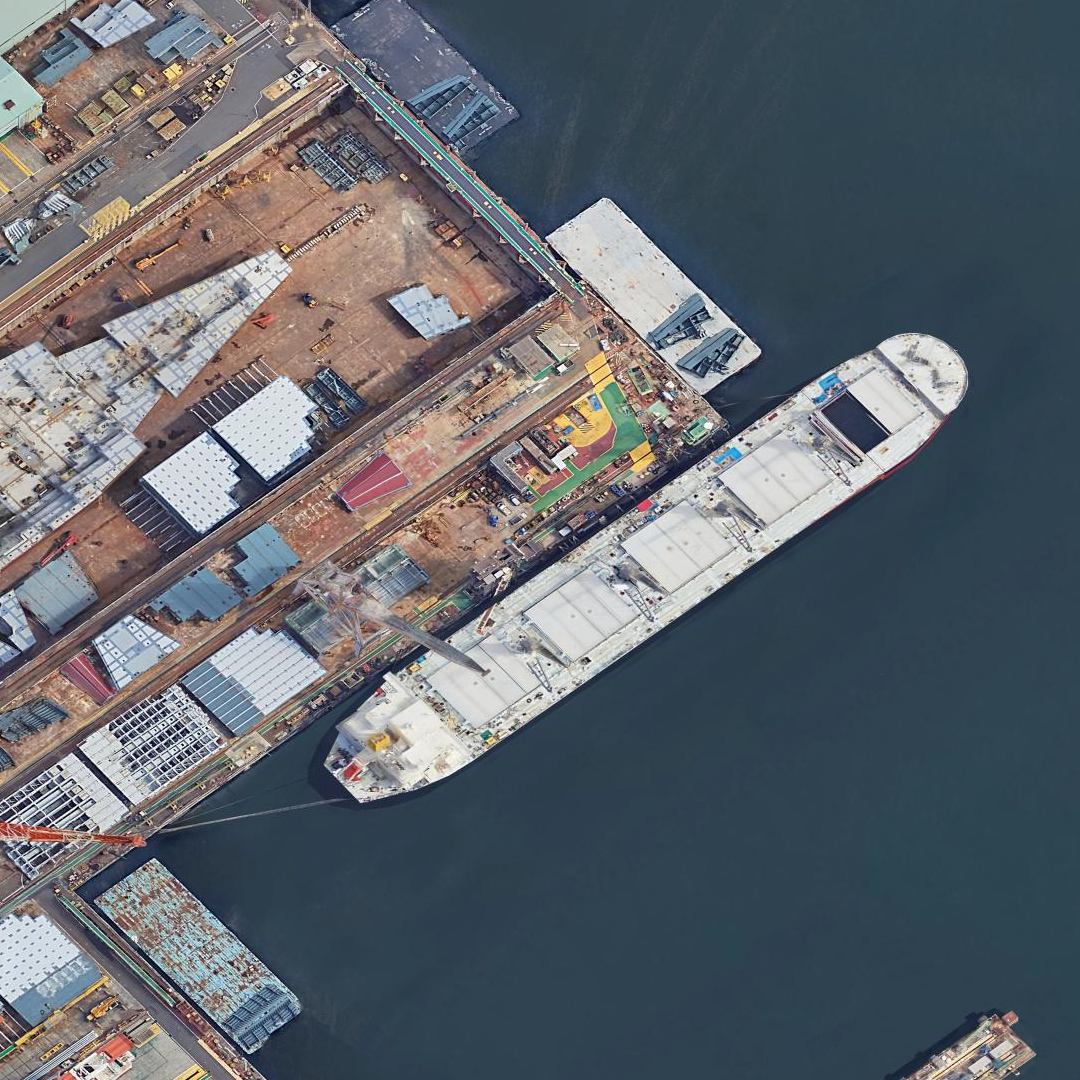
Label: civil